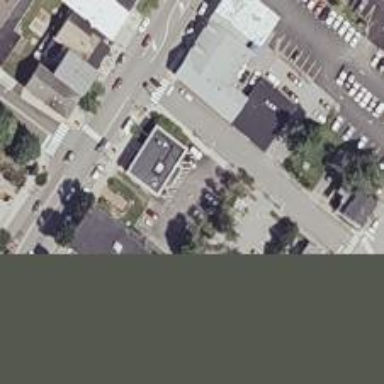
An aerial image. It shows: Post office.